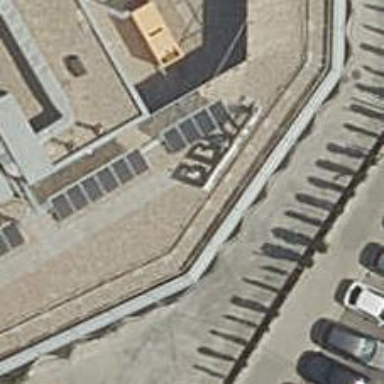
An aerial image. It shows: Bicycle parking area with wall loops.